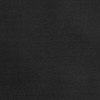
Atmospheric dust classification: dusty